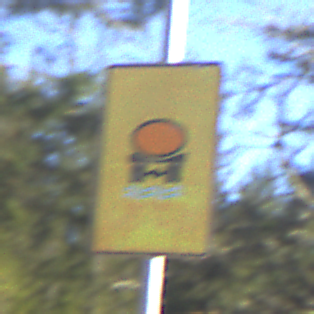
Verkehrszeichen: FahrzeugeMitWassergefaehrdenderLadungOhnePfeilsymbol
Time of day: MorningAfternoon
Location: Outdoor (Nature)
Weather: Clear
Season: Winter
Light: Natural